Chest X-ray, AP view. Patient: 61 years old, sex M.
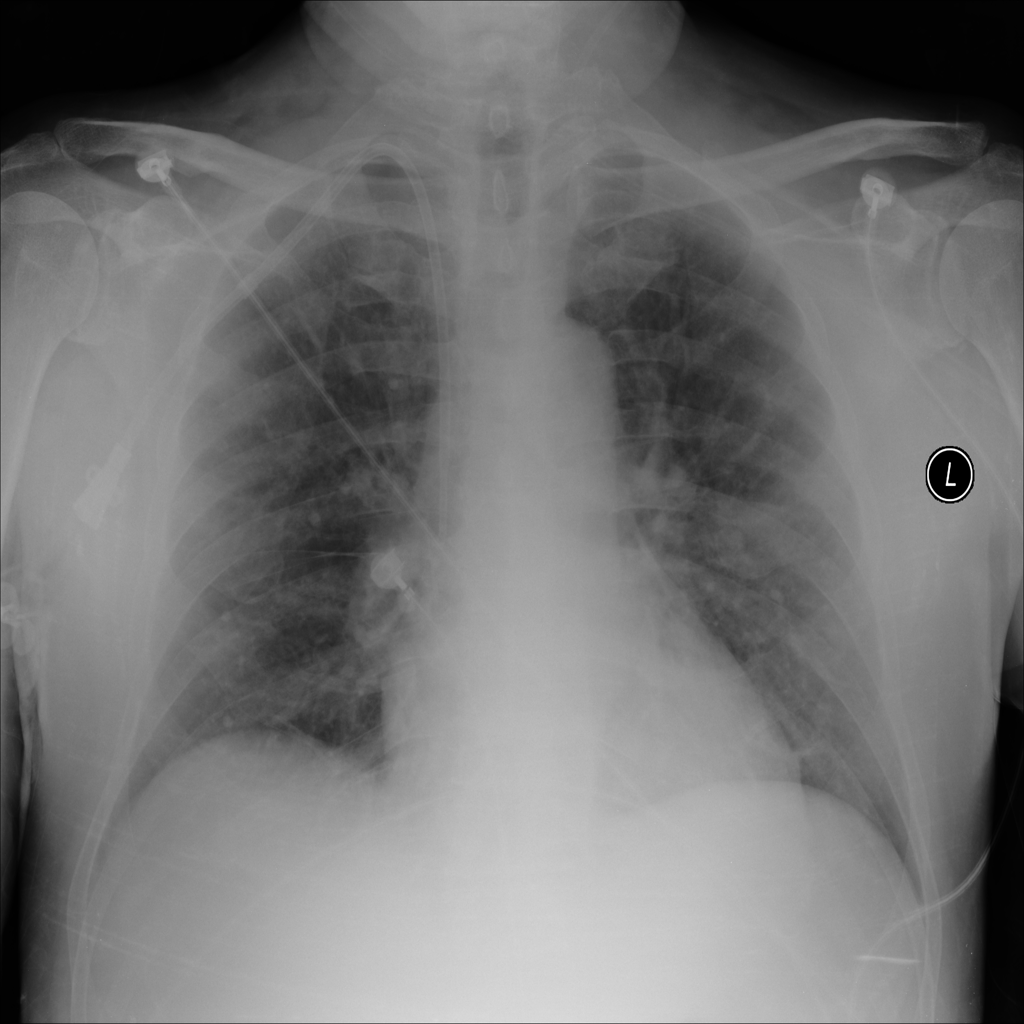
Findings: Consolidation, Effusion, Infiltration